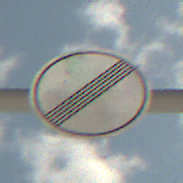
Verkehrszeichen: EndeSaemtlicherBegrenzungen
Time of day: Midday
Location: Outdoor (Beach)
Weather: PartlyCloudy
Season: NotSpecified
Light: Natural